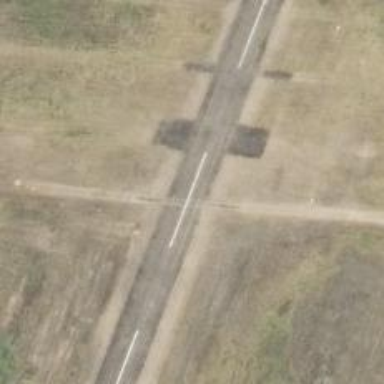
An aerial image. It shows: View of runway in airport.